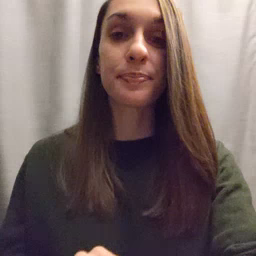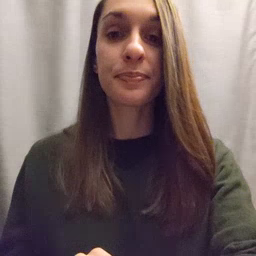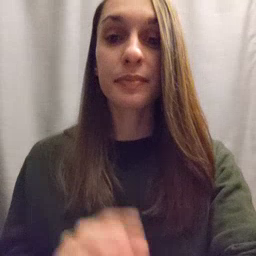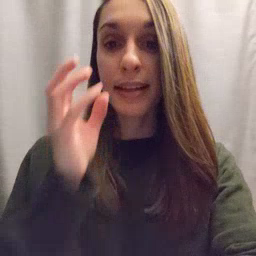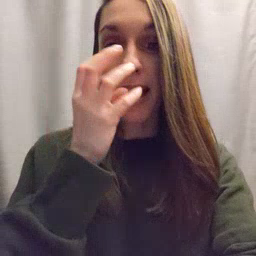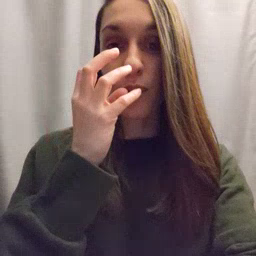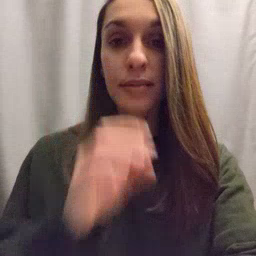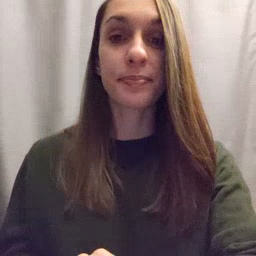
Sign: clown